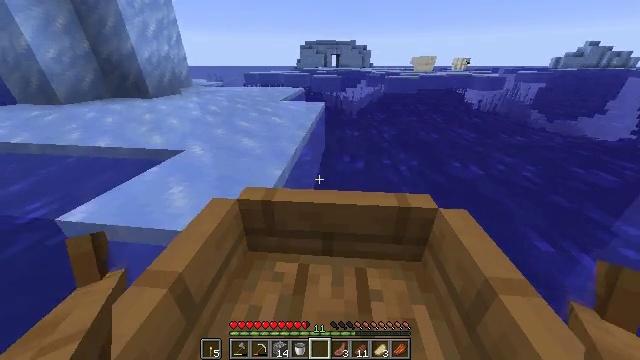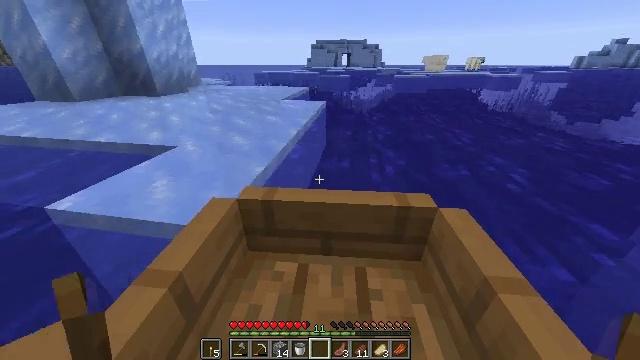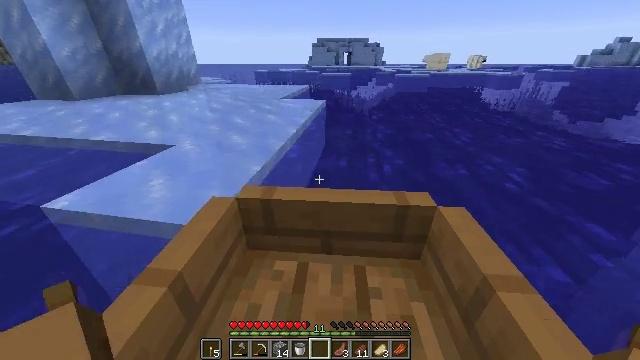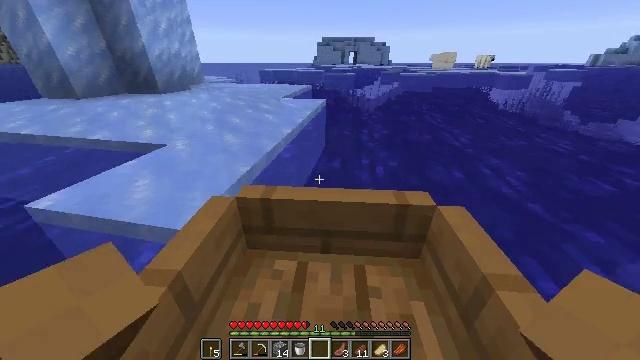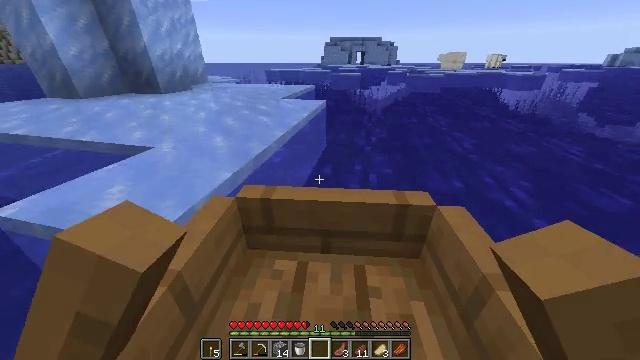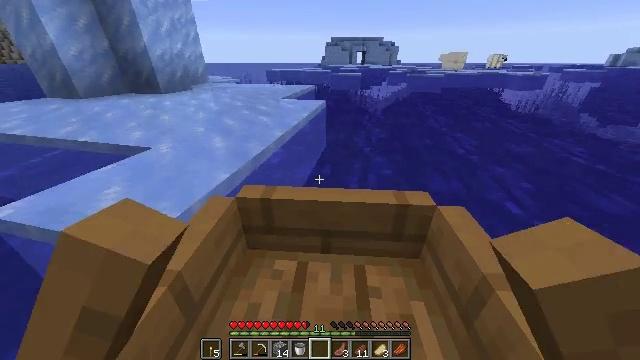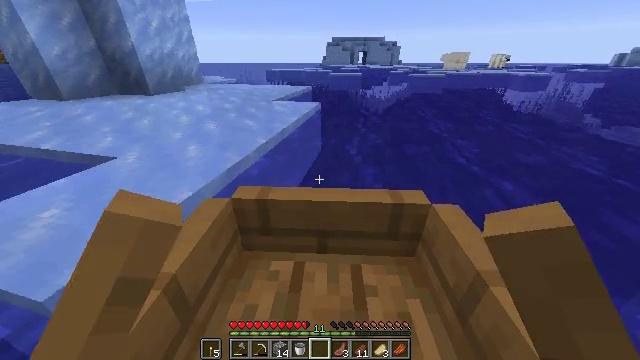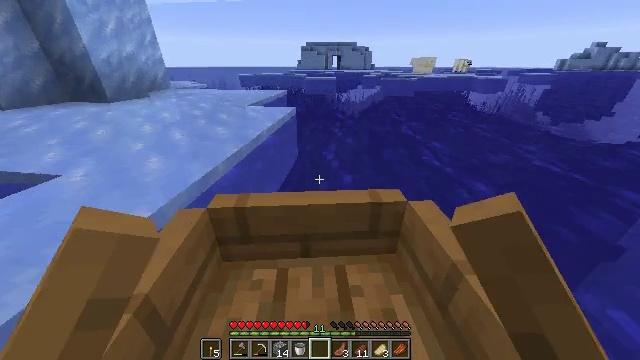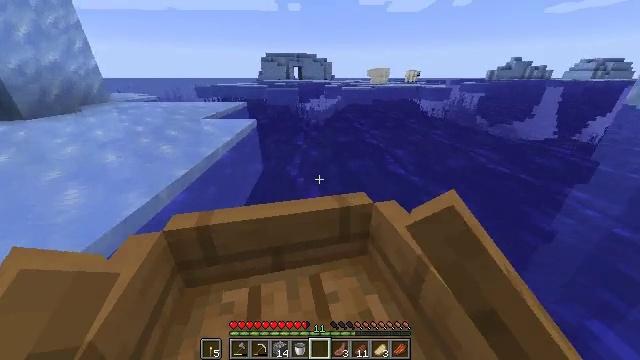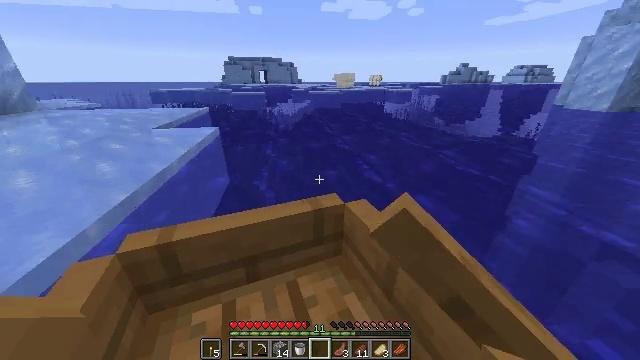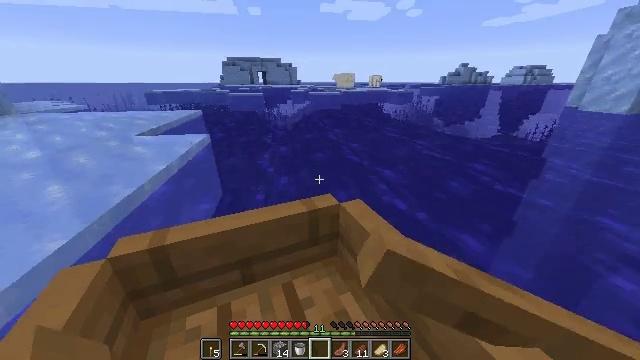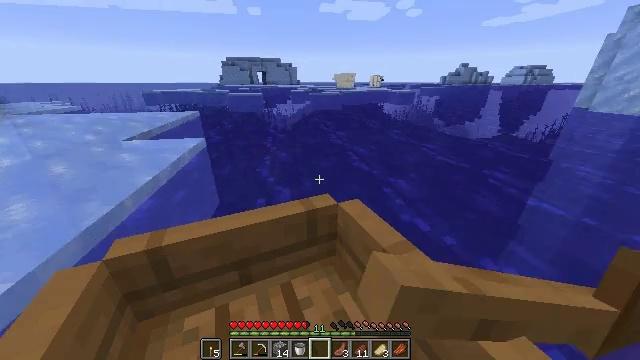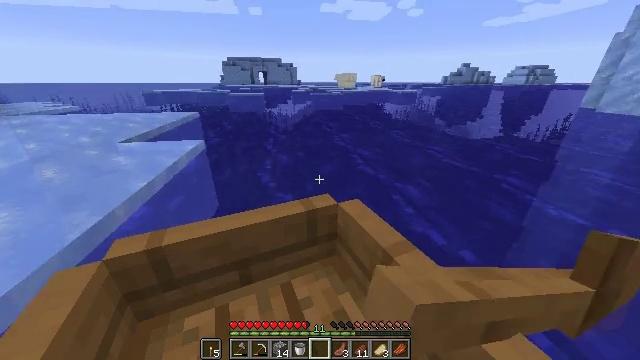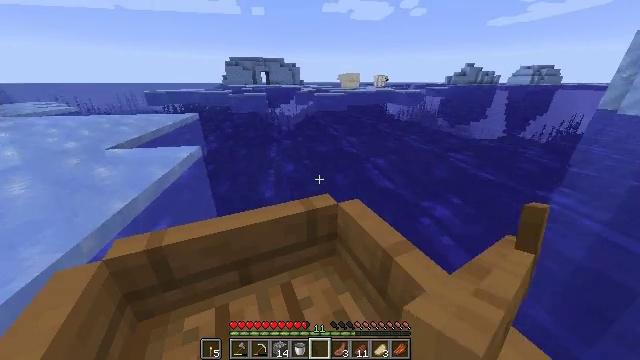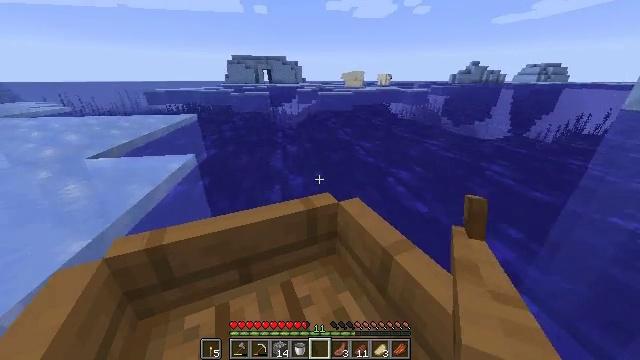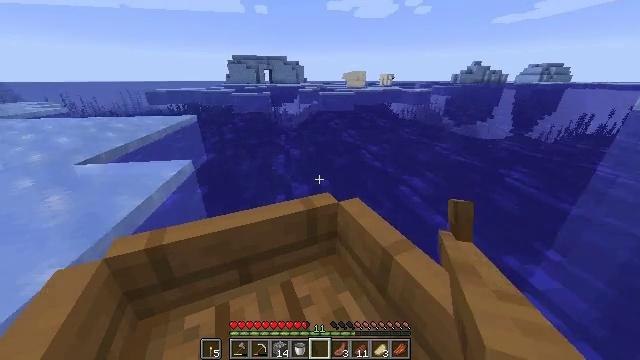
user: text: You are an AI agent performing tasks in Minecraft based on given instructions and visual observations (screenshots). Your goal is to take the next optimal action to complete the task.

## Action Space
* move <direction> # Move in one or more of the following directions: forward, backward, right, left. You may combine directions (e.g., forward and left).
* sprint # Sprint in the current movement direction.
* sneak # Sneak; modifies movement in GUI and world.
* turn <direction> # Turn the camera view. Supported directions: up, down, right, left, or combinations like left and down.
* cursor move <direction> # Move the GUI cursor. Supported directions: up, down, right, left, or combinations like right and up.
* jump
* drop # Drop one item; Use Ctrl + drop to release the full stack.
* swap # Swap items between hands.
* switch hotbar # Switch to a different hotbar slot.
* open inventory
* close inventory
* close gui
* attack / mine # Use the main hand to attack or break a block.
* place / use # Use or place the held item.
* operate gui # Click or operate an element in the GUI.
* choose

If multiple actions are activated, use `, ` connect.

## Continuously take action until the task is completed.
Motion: motion action
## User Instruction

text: Gather a dead bush.
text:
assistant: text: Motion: move forward, sprint
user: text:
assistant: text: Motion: move forward, sprint
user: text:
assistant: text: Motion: move forward, sprint
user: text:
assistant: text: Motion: move forward, sprint
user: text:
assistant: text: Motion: move forward, sprint
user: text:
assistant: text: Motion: move forward, sprint, turn right
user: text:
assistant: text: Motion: move forward, sprint, turn right
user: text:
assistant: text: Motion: move forward, sprint, turn right and up
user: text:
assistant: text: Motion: move forward, sprint, turn right
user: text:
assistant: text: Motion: move forward, sprint, turn right
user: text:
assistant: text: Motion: move forward, sprint
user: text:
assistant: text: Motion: move forward, sprint
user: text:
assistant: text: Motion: move forward, sprint
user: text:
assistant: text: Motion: move forward, sprint
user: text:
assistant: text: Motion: move forward, sprint
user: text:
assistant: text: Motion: move forward, sprint
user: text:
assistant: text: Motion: move forward, sprint
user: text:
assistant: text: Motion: move forward and move right, sprint
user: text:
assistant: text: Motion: move forward and move right, sprint
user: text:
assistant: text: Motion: move forward and move right, sprint
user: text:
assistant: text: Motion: move forward and move right, sprint
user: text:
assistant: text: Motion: move forward and move right, sprint
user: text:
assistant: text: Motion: move forward and move right, sprint
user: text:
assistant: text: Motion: move forward and move right, sprint
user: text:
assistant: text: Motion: move forward and move right, sprint
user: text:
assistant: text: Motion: move forward, sprint
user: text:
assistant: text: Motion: move forward, sprint
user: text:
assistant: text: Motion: move forward, sprint
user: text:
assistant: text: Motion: move forward, sprint
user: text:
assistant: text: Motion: move forward, sprint